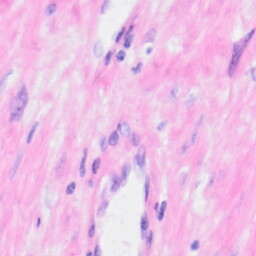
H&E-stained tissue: Kidney